Question: I have a Report, which needs to display 4 different sub reports. I have implemented this report by taking a table with 4 rows and placing a sub-report in each row.
Now, when I run the report, the reports are not being displayed in the order in which I arranged in the table.
Am I missing any thing?

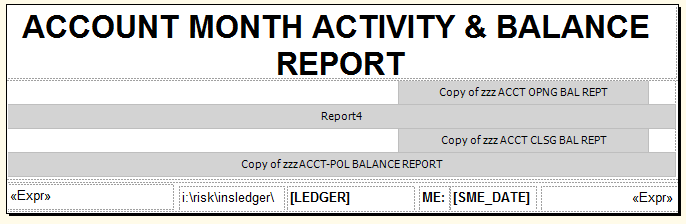
Answer: The problem is now solved. The problem was w.r.t. indentation. I changed the page width and height to fix the problem.